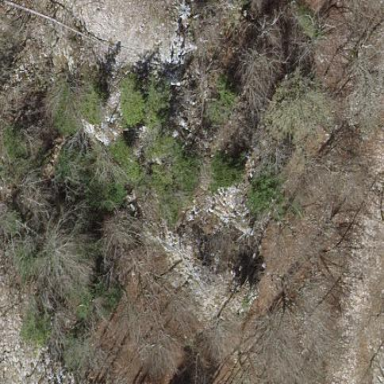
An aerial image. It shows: Landscape of bare rock.